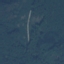
Label: Forest